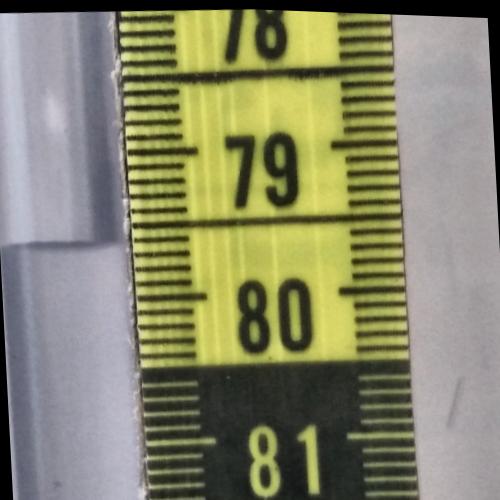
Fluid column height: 79.6 cm